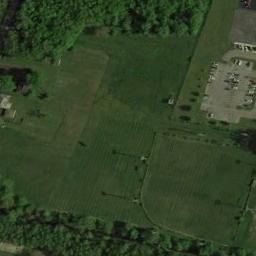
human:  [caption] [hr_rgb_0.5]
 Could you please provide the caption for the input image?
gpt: The entire image is dominated by grass .

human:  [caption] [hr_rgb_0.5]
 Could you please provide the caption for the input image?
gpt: This meadow with dense grasses is surrounded by some trees .

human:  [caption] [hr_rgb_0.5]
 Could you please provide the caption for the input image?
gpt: There are many trees on the meadow .

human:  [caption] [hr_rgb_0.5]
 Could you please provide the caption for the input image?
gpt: There are many green trees and several buildings on the green grass .

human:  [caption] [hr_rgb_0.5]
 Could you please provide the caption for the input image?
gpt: There are many green trees around the green meadow .